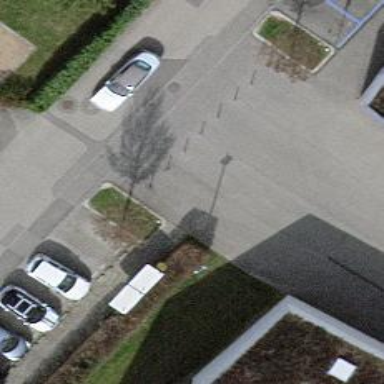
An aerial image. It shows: Bollard barrier.